Question: I am working on a report in openerp v7 and I need to get rid of left and right padding on a table:

Here's the definition of the blockTable:
'''
<blockTableStyle id="Detalle">
<blockAlignment value="LEFT"/>
<blockValign value="TOP"/>
<!-- <lineStyle kind="LINEABOVE" colorName="#000000" thickness="1.0" start="0,0" stop="-1,-1" />
<lineStyle kind="LINEBELOW" colorName="#000000" thickness="1.0" start="0,0" stop="-1,-1" /> -->
<lineStyle kind="LINEBEFORE" colorName="#000000" thickness="1.0" start="0,0" stop="-1,-1" />
<lineStyle kind="LINEAFTER" colorName="#000000" thickness="1.0" start="0,0" stop="-1,-1" />
</blockTableStyle>
'''
And here's the paragraph:
'''
<paraStyle name="DetalleRight" fontName="Courier" fontSize="5.5" leading="3" alignment="RIGHT"/>
'''
Thaks in advance
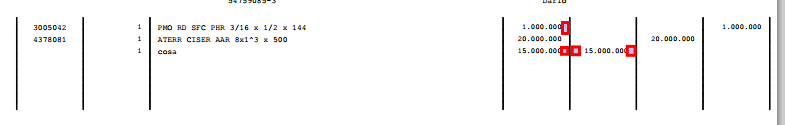
Answer: I solved it! the trick was:
'''
<blockTableStyle id="Detalle">
<blockAlignment value="LEFT"/>
<blockValign value="TOP"/>
<blockLeftPadding length="0.5mm"/>
<blockRightPadding length="0.5mm"/>
</blockTableStyle>
'''
property